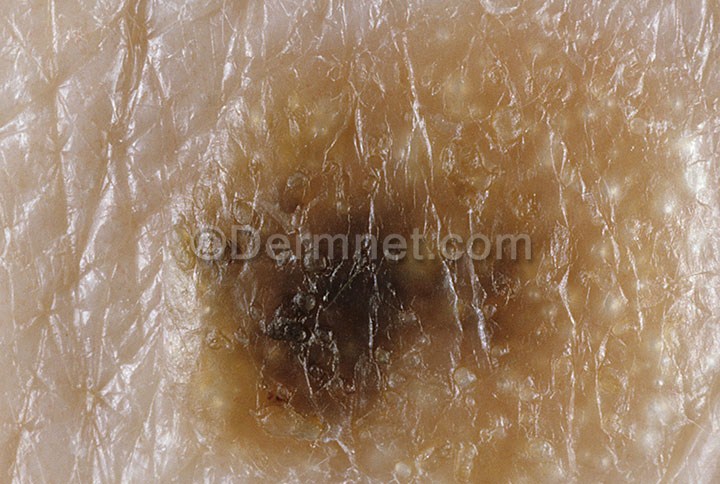
Disease: Seborrheic Keratoses and other Benign Tumors